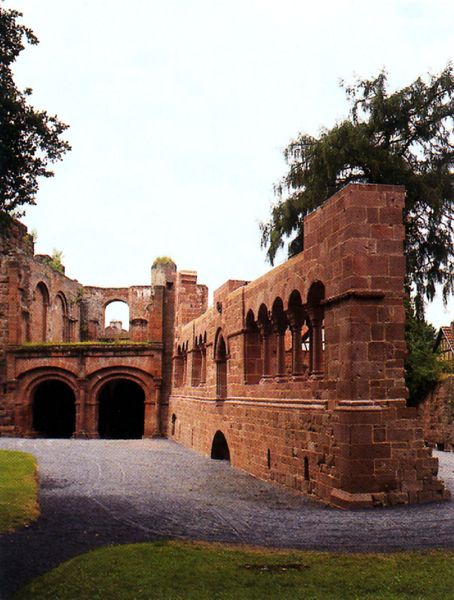
Titel: Gelnhausen an der Kinzig, Ruine der Kaiserpfalz
Standort: Gelnhausen (EU - D - H)
Schlagwörter: baum, bäume, landschaft, fenster, säulen, gebäude, haus, park, rot, schloss, weg, architektur, stein, bogen, mauer, ziegel, backstein, tor, foto, bögen, ruine, burg, festung, ruinen, arkaden, tore, sandstein, romanik, zerstört, verfallen, kaiserpfalz, romanischer bau